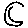
Label: moon